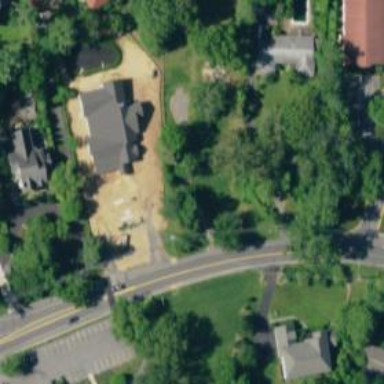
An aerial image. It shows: Driveway.